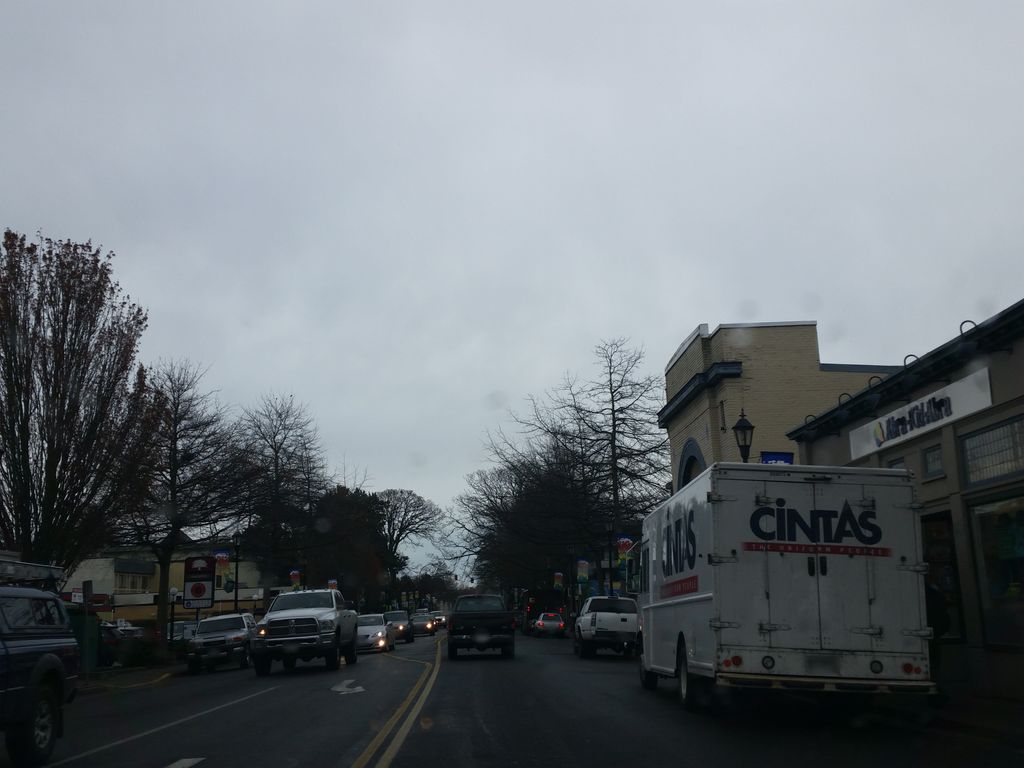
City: victoria